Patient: sex F, age 59
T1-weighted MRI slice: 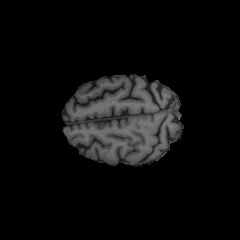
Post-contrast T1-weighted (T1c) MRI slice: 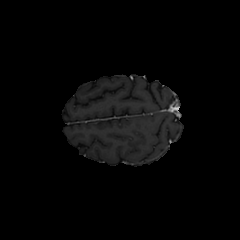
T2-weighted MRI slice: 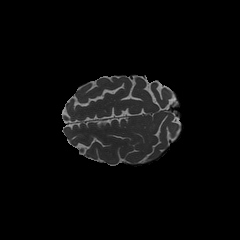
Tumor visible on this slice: no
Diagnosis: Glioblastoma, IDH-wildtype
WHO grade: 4